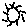
Label: sun